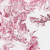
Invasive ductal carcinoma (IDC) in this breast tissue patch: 0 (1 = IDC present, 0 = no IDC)